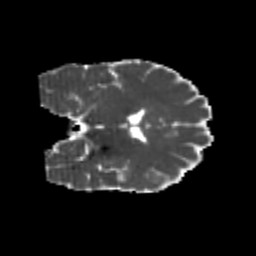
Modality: MD
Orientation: coronal
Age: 21
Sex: male
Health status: healthy
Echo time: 0.074 s